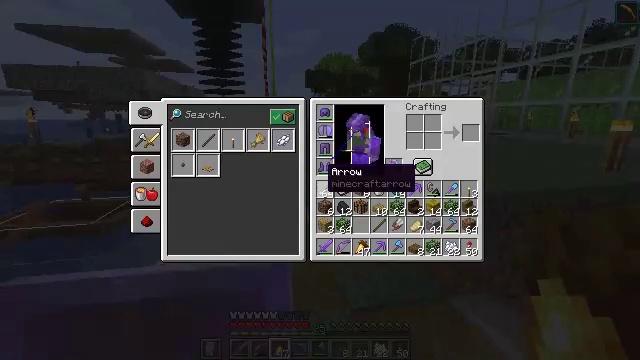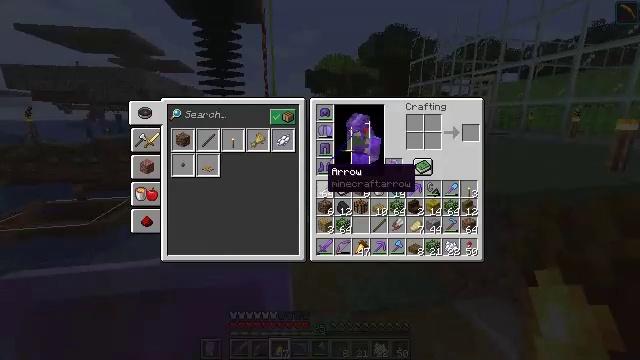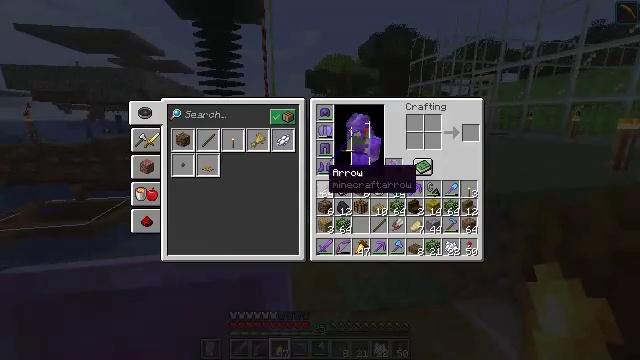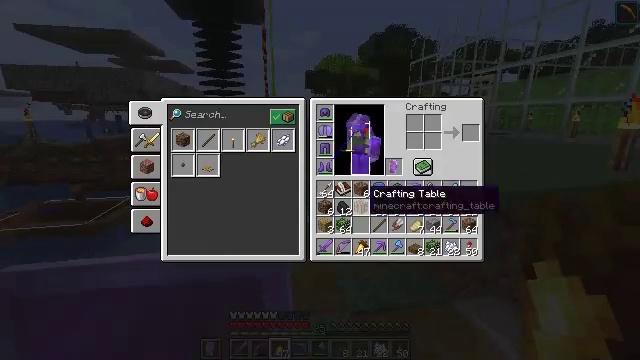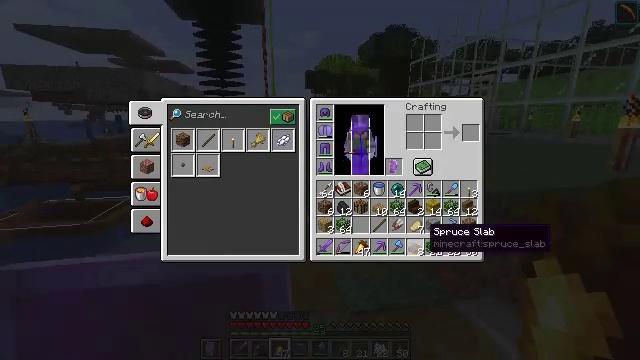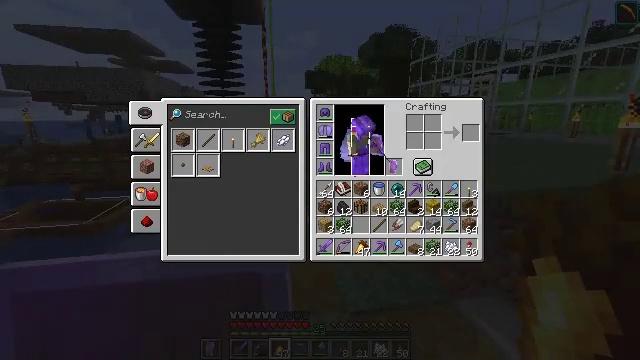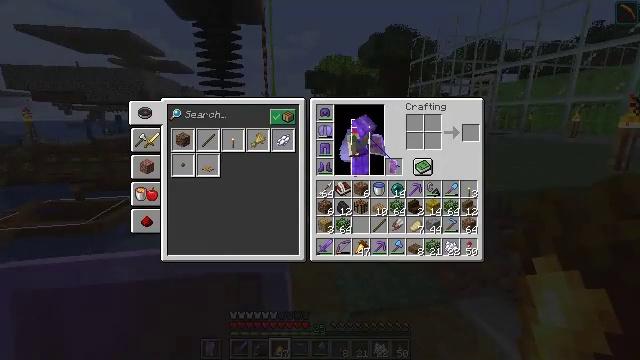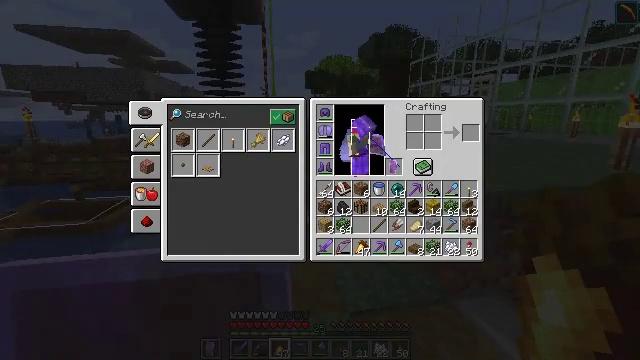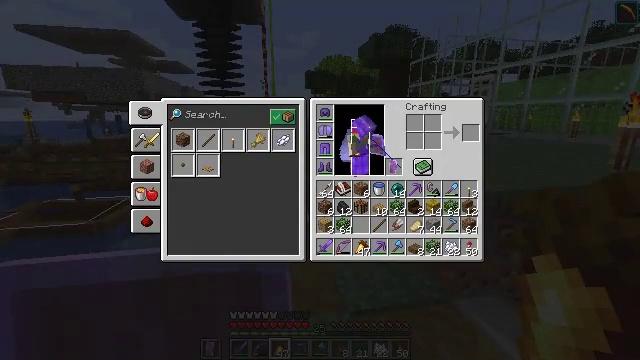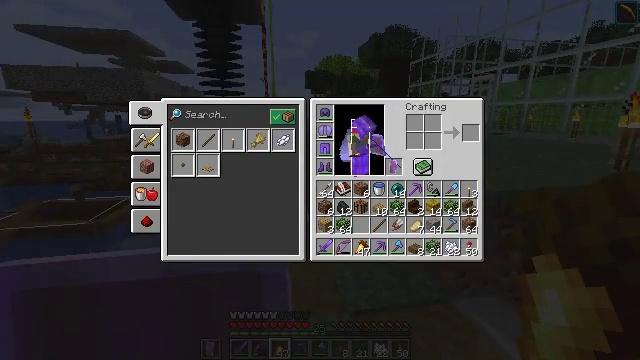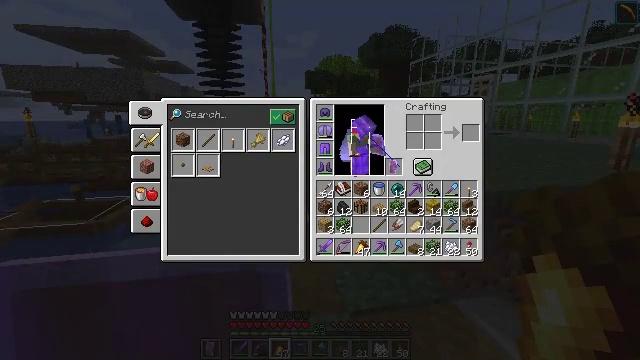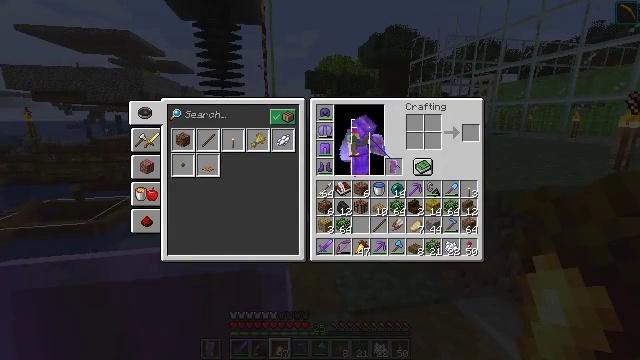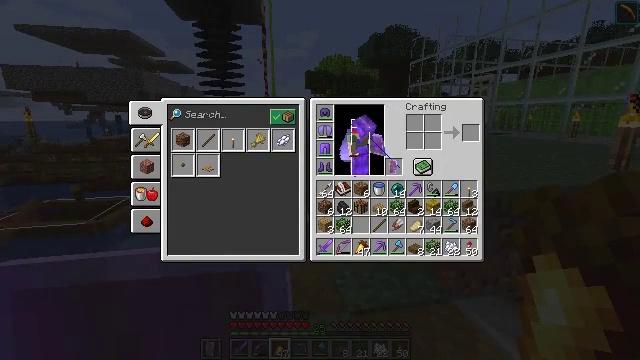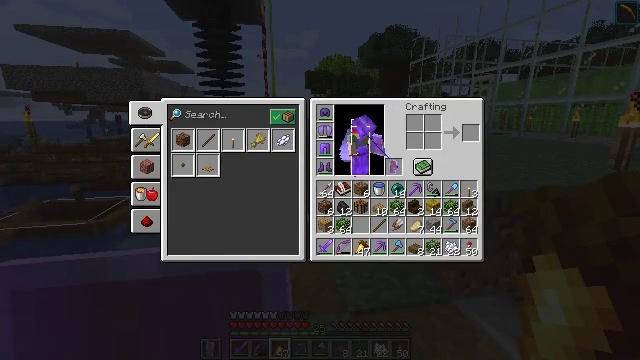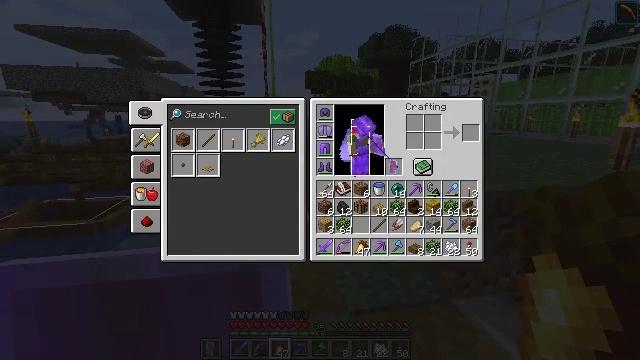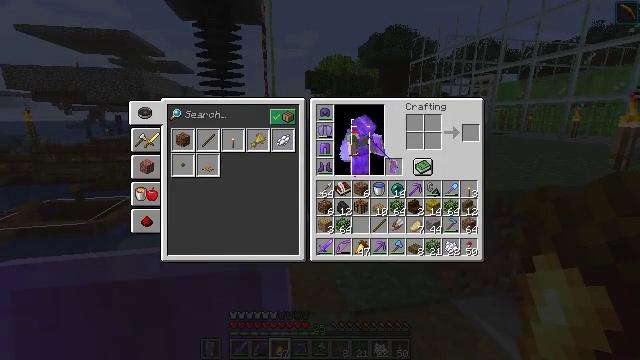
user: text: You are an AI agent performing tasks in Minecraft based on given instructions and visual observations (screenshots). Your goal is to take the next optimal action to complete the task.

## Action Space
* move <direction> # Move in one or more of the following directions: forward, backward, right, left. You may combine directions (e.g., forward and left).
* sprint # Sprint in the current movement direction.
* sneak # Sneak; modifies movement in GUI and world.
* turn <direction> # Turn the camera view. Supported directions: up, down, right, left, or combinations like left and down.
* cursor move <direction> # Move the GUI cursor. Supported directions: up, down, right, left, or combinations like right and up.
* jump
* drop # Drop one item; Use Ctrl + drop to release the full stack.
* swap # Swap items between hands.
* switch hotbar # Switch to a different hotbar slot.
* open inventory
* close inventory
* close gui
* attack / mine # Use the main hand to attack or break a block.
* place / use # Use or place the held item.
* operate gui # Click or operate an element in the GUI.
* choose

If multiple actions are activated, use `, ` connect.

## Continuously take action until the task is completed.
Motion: motion action
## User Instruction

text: Break oak leaves from the trees.
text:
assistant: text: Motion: open inventory
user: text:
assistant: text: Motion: no_op
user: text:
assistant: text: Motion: cursor move right and down
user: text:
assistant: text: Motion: cursor move right and down
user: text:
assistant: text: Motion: cursor move right and down
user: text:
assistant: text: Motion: cursor move right
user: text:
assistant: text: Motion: no_op
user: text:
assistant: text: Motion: no_op
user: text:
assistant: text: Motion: sneak
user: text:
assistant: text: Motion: sneak
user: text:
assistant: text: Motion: sneak
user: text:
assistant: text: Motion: sneak, cursor move left and up
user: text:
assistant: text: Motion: sneak
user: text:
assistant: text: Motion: sneak
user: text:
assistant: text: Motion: sneak
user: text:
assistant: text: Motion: sneak
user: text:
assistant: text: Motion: sneak
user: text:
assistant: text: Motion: sneak
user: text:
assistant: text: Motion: sneak
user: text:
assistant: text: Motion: sneak
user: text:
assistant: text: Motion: sneak
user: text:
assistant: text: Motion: sneak
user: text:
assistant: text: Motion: sneak, operate gui
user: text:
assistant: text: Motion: sneak, operate gui
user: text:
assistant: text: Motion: sneak, operate gui
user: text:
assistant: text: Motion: sneak, cursor move left
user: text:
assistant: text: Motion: sneak, cursor move left
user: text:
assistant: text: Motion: sneak
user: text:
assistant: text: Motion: sneak
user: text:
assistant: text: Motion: sneak